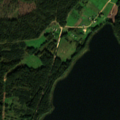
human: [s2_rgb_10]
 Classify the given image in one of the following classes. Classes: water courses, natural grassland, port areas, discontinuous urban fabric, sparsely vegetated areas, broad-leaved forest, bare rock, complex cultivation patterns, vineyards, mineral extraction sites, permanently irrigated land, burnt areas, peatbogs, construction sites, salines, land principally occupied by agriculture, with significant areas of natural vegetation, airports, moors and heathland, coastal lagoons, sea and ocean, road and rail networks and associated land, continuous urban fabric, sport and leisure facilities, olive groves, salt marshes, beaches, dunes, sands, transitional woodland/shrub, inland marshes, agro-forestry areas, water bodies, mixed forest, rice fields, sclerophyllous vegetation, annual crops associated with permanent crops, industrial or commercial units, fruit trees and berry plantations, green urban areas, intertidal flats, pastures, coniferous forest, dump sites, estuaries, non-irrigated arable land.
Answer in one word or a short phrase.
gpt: complex cultivation patterns, coniferous forest, mixed forest, water bodies